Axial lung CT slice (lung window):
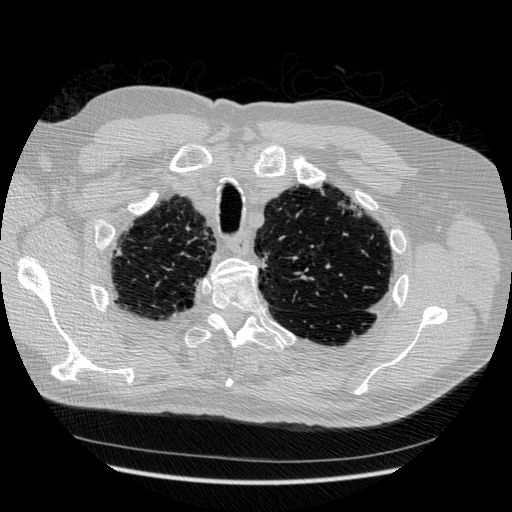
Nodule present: no